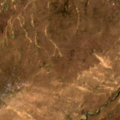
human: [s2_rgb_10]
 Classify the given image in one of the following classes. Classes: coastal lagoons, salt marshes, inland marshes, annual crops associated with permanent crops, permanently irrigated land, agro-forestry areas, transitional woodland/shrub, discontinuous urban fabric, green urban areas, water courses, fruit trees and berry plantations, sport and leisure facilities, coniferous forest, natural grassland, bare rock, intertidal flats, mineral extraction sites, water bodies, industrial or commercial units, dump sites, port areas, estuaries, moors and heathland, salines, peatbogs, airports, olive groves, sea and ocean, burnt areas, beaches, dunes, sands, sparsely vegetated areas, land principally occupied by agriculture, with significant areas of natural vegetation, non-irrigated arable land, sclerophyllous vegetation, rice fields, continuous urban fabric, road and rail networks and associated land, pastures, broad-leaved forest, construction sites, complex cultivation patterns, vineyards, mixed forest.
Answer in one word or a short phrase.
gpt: peatbogs